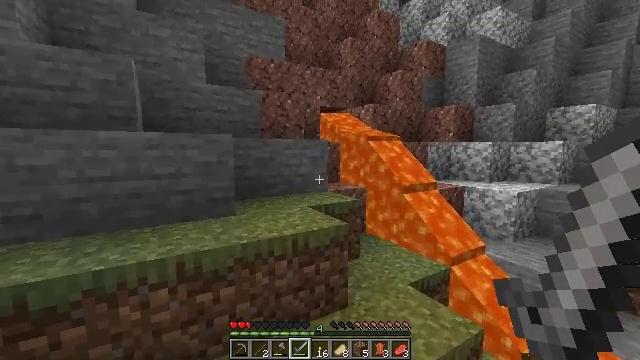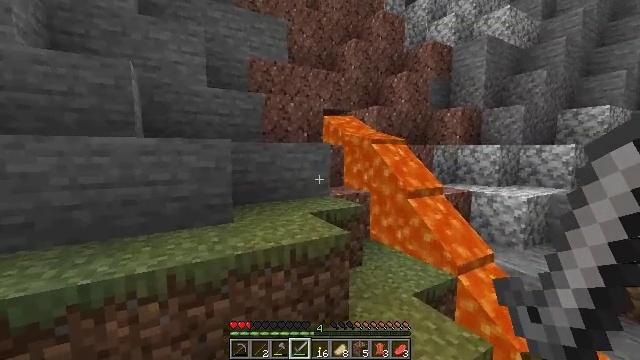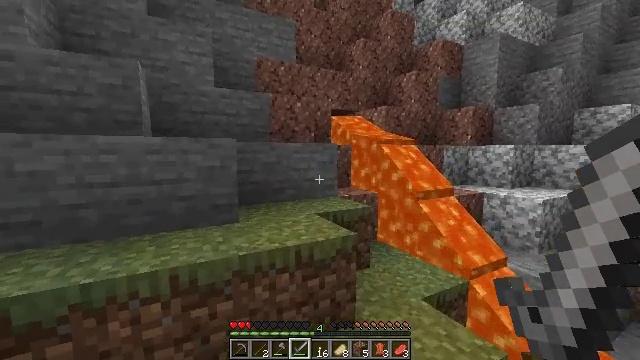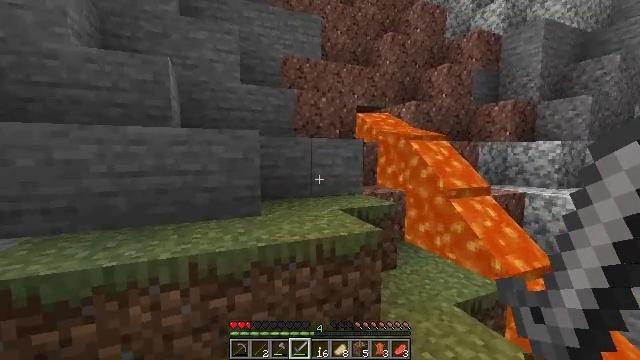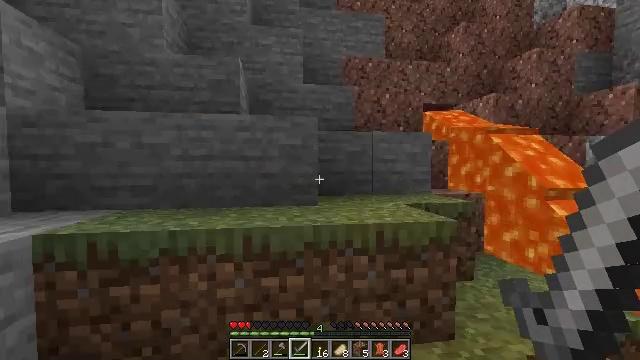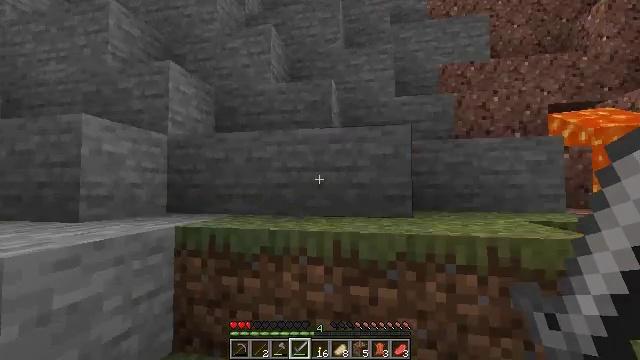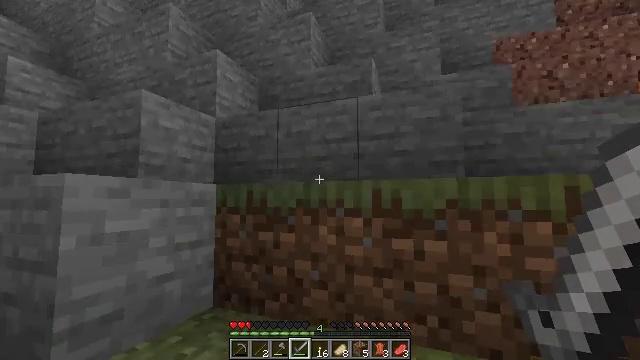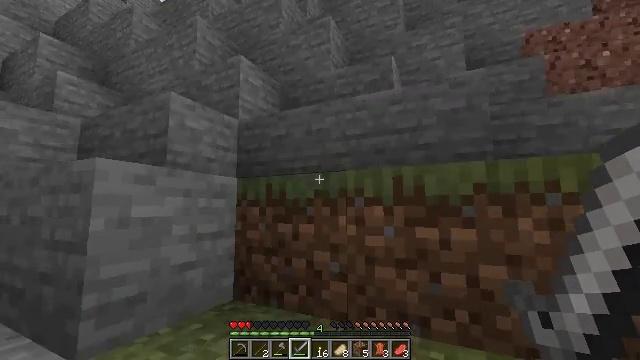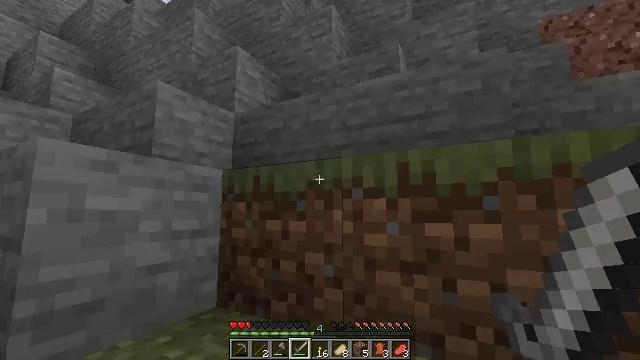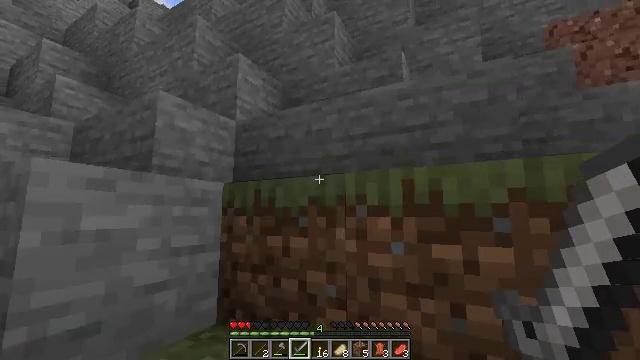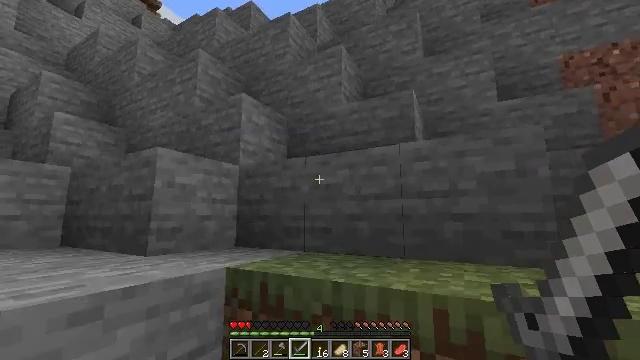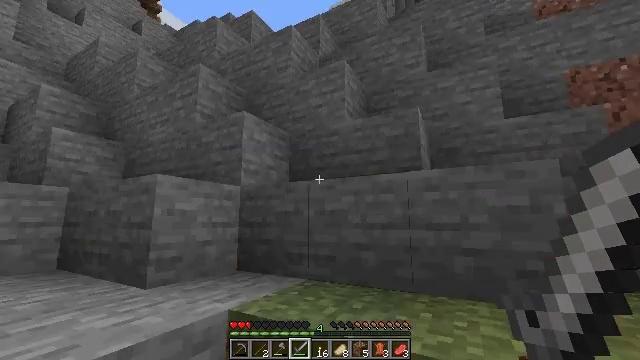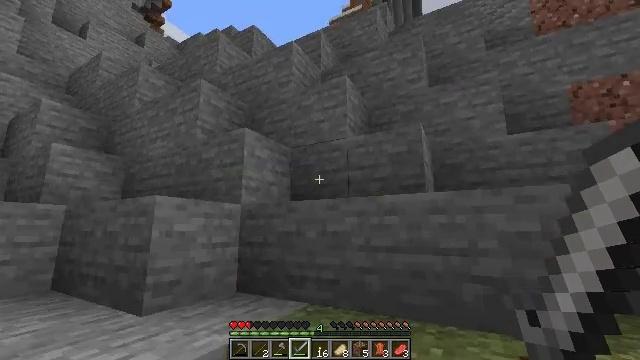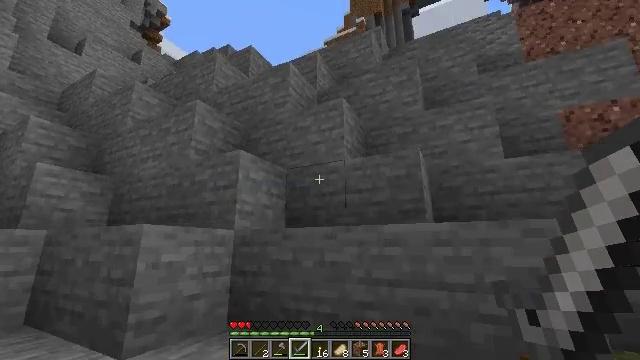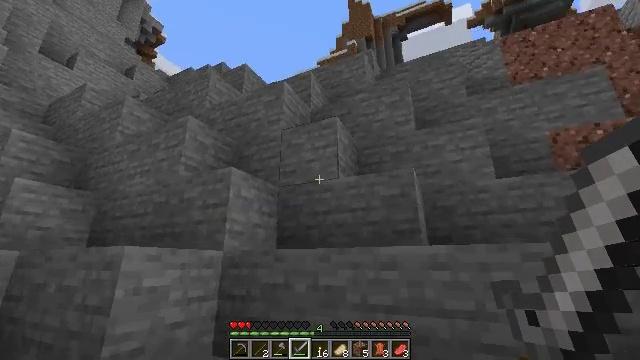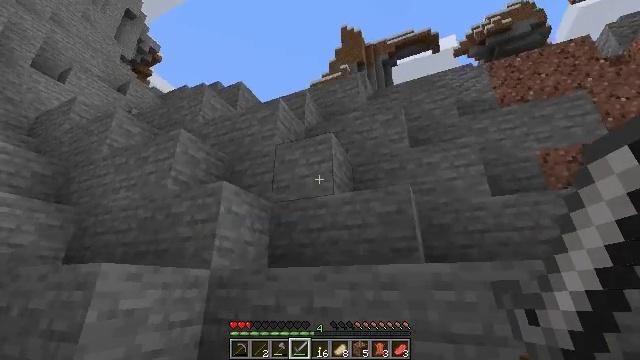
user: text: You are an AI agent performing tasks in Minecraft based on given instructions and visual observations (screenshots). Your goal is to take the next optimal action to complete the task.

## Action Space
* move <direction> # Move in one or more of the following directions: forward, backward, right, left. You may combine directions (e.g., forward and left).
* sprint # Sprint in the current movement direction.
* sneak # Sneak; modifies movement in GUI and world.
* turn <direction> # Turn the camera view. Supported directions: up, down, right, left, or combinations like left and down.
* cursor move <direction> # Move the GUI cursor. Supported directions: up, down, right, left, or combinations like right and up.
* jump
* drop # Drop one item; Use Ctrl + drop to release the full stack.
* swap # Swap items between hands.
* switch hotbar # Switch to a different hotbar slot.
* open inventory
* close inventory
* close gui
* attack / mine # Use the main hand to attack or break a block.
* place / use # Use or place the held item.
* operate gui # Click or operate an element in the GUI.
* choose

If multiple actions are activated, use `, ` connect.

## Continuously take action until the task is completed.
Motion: motion action
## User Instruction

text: Break the dandelion to obtain it.
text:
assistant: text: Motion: move forward and move left, turn left
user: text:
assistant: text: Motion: move forward and move left, turn left
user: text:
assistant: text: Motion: move forward and move left, turn left
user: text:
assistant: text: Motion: move forward and move left, turn left and up
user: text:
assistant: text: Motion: move forward and move left, turn left and up
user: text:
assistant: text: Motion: move forward, turn left and up
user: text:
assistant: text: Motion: move forward, turn left and up
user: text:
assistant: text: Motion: move forward, turn left and up
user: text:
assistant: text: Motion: move forward, jump
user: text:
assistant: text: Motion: move forward, jump
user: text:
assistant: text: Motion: move forward, jump
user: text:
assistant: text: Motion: move forward, turn up, jump
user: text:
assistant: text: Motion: move forward, turn right and up
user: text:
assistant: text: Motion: move forward, turn right and up
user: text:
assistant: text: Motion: move forward, turn right and up
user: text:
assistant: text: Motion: move forward
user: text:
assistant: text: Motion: move forward, jump
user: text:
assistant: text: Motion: move forward, jump
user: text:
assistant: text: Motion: move forward, turn left, jump
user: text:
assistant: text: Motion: move forward, turn left and down, jump
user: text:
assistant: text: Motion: move forward, turn left and down
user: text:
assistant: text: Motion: move forward, turn left and down
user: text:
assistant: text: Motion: move forward, turn left and down
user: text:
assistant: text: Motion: move forward, turn left, jump
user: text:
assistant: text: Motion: move forward, jump
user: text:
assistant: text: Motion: move forward, jump
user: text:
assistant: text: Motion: move forward
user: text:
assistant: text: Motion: move forward
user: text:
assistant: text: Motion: move forward, turn left and down
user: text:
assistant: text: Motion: move forward, turn left and down, jump